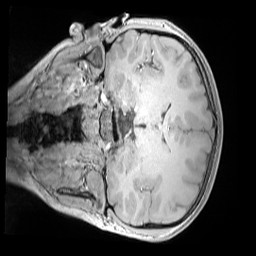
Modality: MP2RAGE
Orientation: coronal
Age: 11
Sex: female
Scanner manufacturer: siemens
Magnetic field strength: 3 T
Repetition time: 4 s
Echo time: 0.00303 s